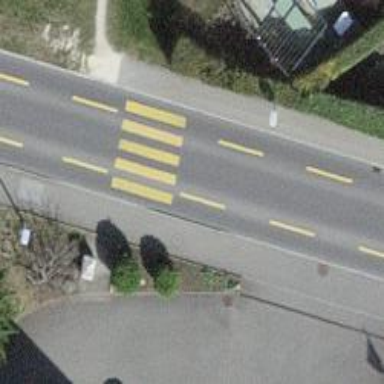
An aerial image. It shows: Uncontrolled zebra crossing with notable zebra markings.